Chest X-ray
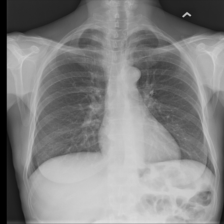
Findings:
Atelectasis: negative
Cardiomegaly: negative
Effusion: negative
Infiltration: negative
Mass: negative
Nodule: negative
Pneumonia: negative
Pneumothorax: negative
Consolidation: negative
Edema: negative
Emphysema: negative
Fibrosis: negative
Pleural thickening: negative
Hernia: negative